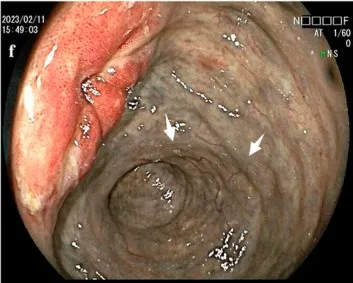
(d, e) Computed tomography enterography showing diffused thickening of the colon with surrounding multiple vascular calcifications (white arrow).
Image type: endoscopy (gi_endoscopy)